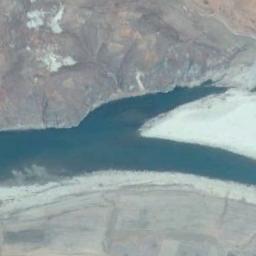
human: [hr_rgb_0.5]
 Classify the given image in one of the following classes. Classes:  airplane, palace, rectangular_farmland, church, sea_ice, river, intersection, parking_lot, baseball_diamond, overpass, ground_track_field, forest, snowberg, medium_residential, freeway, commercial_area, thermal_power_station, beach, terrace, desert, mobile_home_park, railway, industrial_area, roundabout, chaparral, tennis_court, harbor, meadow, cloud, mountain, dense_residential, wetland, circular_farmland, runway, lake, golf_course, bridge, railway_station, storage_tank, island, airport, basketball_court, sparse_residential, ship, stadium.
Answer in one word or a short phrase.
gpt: river